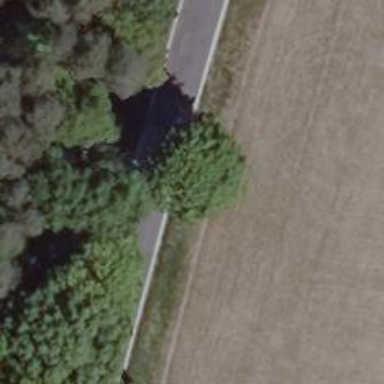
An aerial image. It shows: Row of deciduous broadleaved trees.